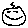
Label: smiley face